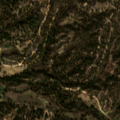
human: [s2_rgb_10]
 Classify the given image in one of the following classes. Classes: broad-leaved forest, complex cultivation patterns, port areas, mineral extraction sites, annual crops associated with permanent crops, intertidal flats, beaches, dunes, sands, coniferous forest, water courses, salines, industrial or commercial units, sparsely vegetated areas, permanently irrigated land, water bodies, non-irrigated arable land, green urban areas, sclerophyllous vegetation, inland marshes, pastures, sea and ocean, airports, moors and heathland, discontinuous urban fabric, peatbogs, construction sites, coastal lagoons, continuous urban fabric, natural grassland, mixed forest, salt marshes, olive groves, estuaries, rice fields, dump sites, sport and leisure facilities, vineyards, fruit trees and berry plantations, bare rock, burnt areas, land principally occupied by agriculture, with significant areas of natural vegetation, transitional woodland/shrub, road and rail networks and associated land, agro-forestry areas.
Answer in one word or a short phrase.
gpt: complex cultivation patterns, broad-leaved forest